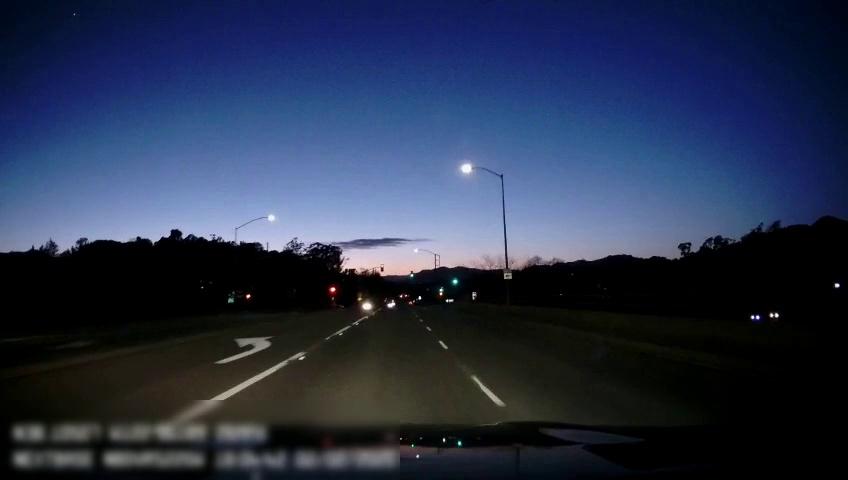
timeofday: Dusk/Dawn/Twilight
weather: Other
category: Drivable Space
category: Drivable Space
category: Lanes | Alternate Lane
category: Lanes | Alternate Lane
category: Traffic | Signs